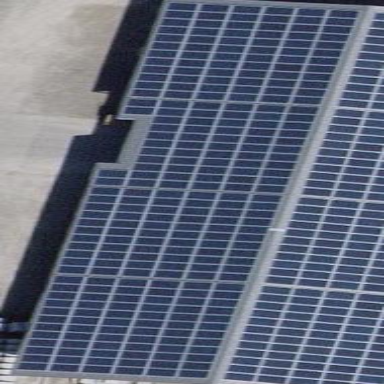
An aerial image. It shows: Solar power generator with photovoltaic panels.